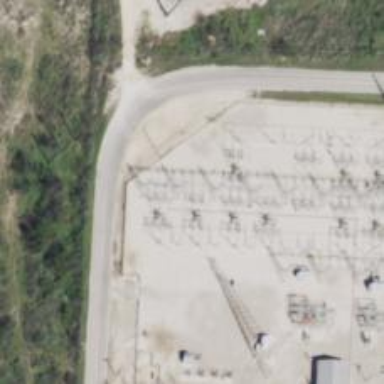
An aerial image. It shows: Power tower.